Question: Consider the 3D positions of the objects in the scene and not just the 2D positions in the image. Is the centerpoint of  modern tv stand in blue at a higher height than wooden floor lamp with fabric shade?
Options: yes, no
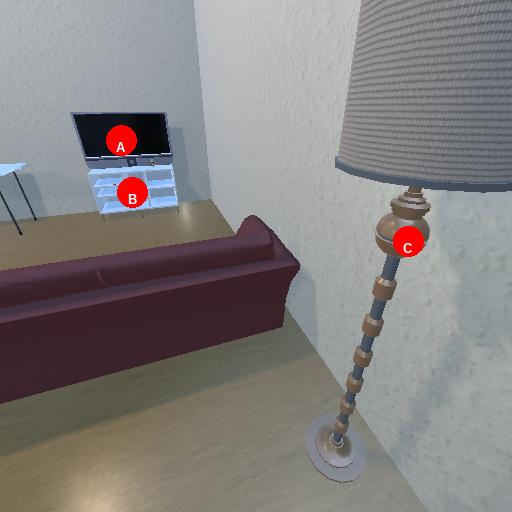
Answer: yes